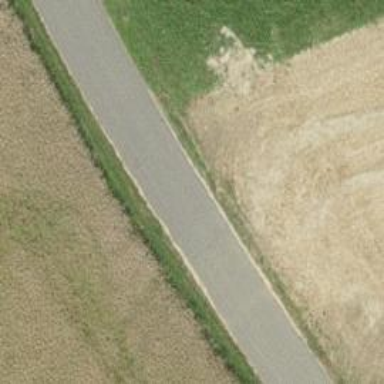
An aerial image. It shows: Unclassified road.